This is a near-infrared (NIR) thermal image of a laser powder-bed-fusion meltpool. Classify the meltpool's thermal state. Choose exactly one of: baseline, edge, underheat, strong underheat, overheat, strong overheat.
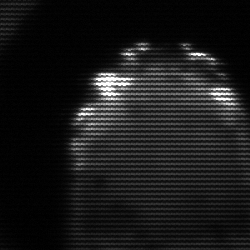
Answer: edge